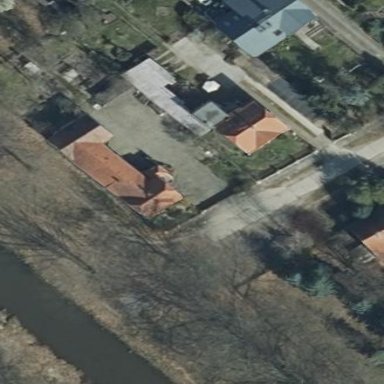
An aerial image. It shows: Residential building.